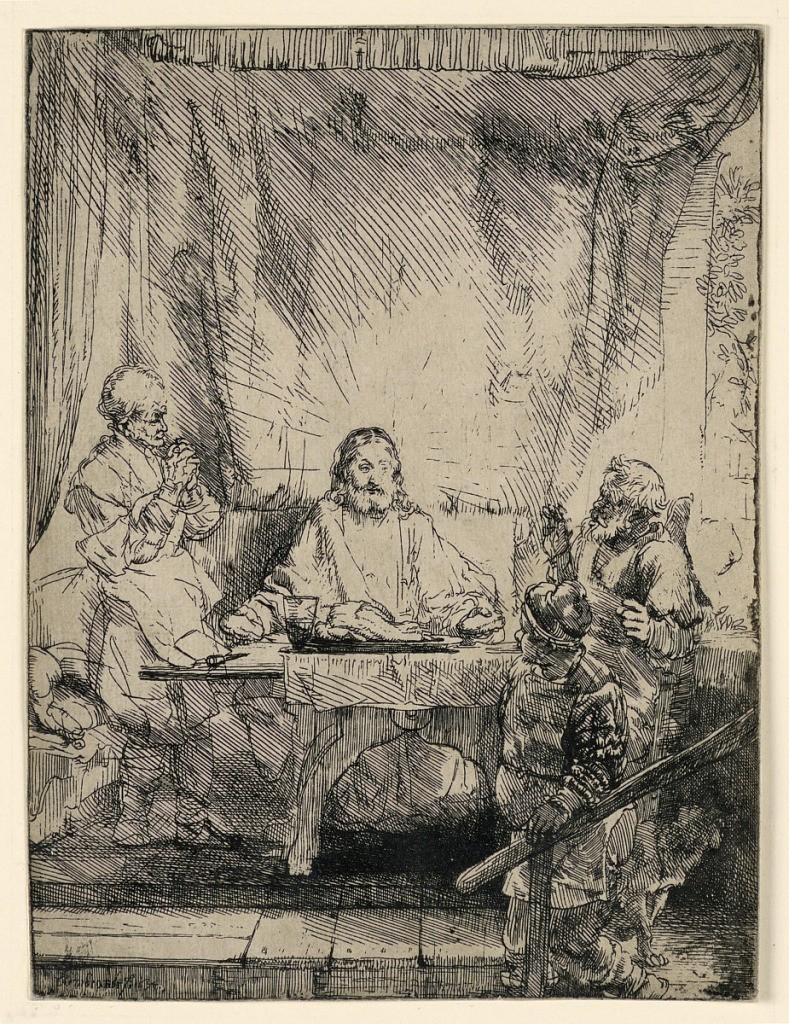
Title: Christ at Emmaus: The Larger Plate
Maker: Rembrandt Harmensz van Rijn, Dutch, 1606–1669
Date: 1654
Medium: Etching on paper
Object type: Print
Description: Christ is seated at a table, facing the spectator, near the center of the composition. Two figures are in right foreground, another stands at left of the table, his hands clasped before him.